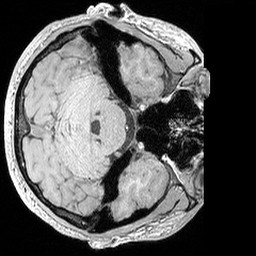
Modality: MP2RAGE
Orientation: axial
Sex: male
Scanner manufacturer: siemens
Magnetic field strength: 3 T
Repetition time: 5 s
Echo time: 0.00292 s